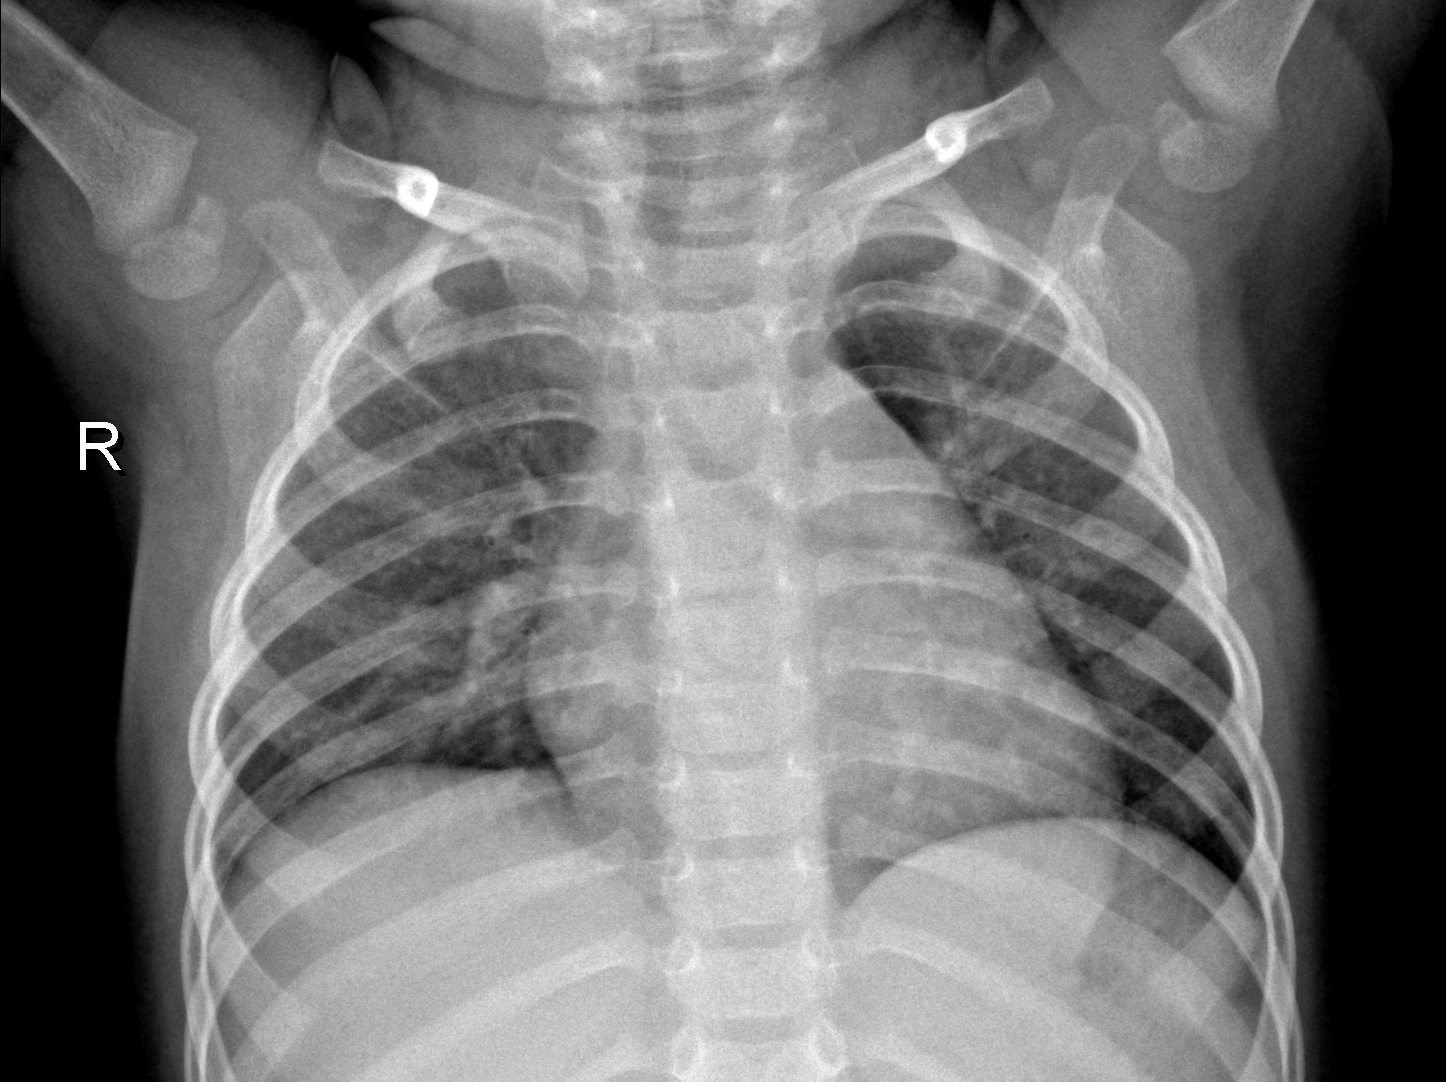
Diagnosis: NORMAL